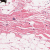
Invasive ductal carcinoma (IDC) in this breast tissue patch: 0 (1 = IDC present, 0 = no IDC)